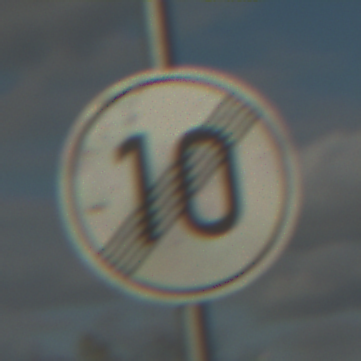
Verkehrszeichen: EndeGeschwindigkeit10
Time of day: MorningAfternoon
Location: Outdoor (RoadRail)
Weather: PartlyCloudy
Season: NotSpecified
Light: Natural